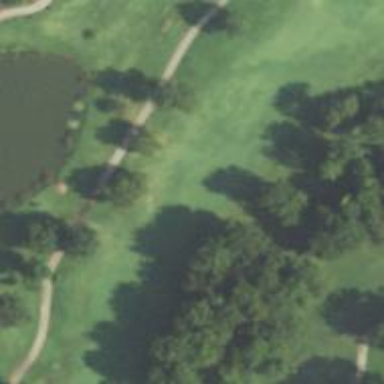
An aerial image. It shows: Golf hole.